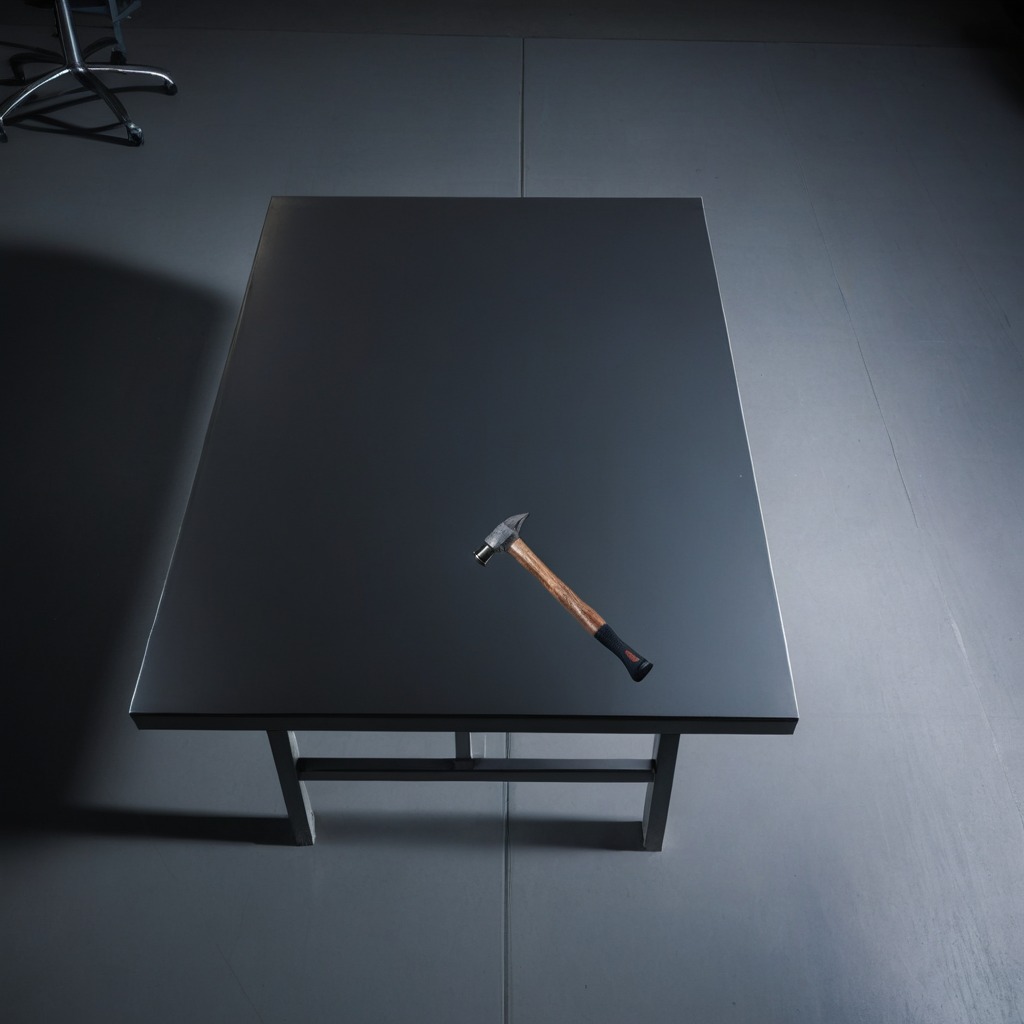
A hammer is lying on the clean empty table in the basement in the evening.